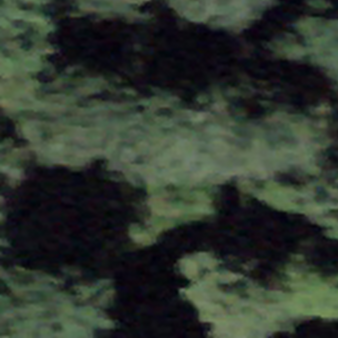
Label: other